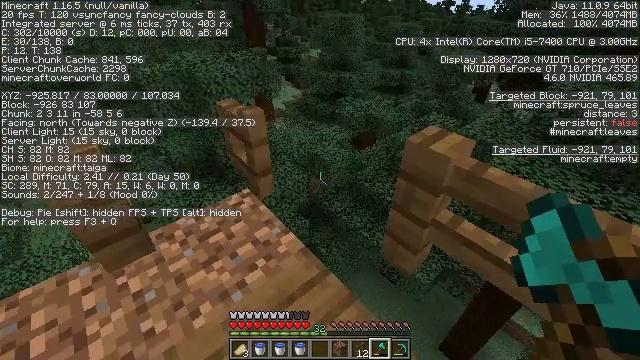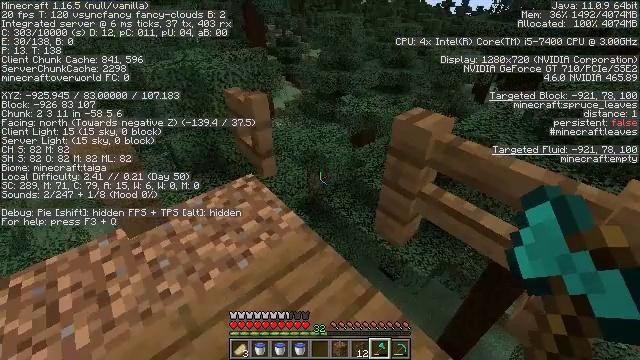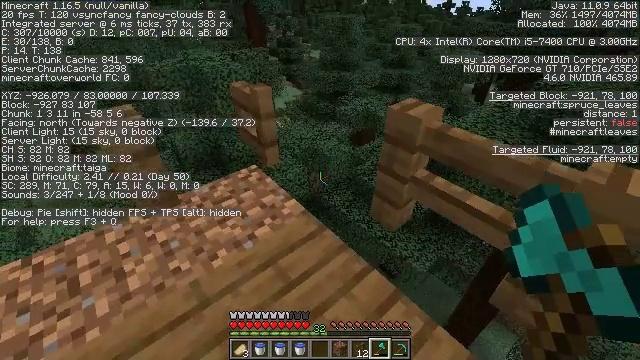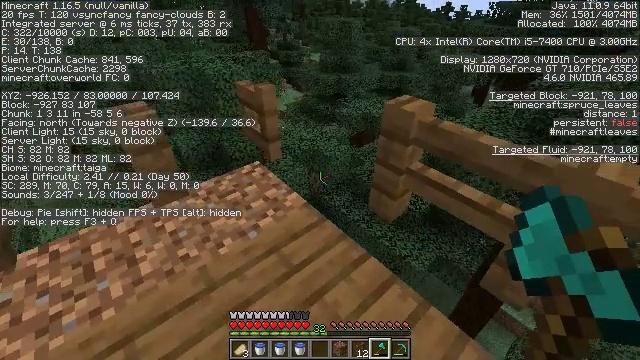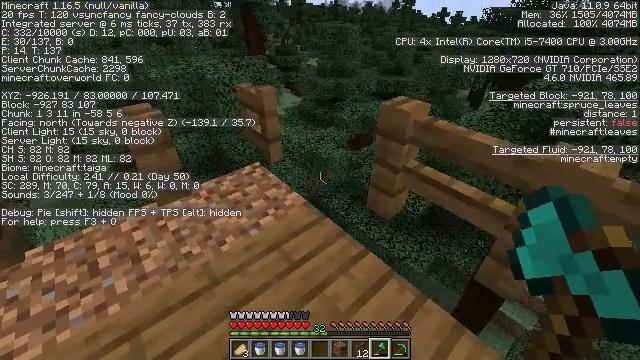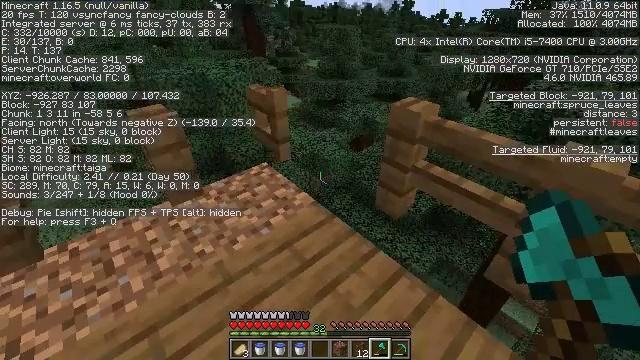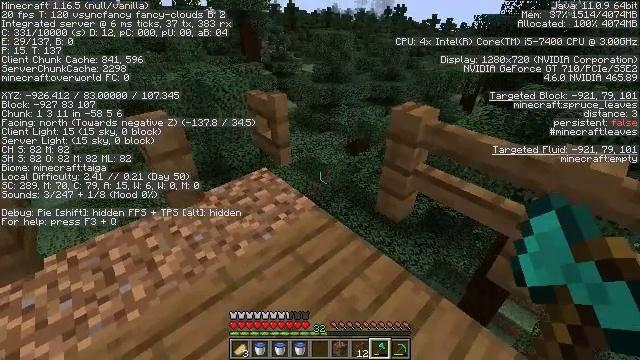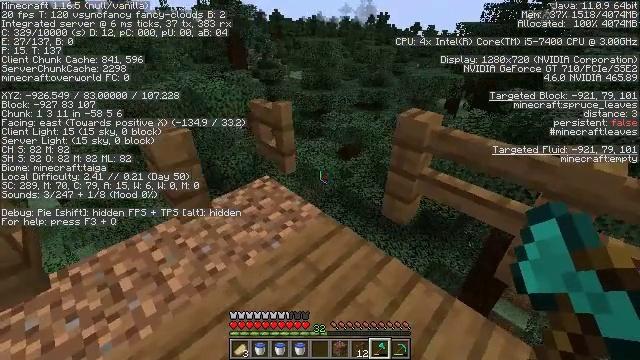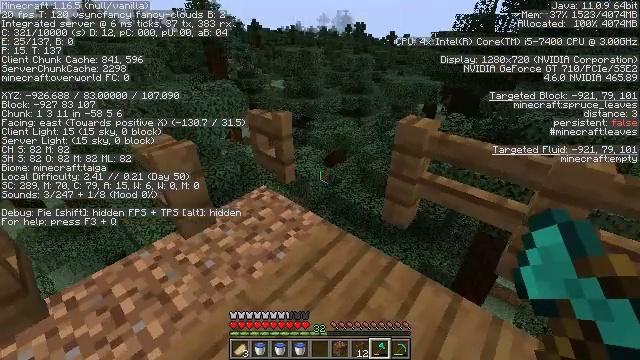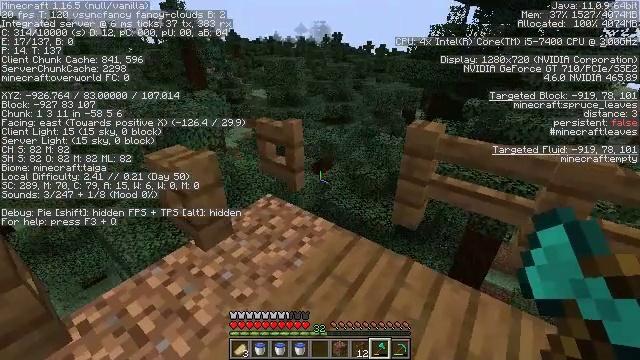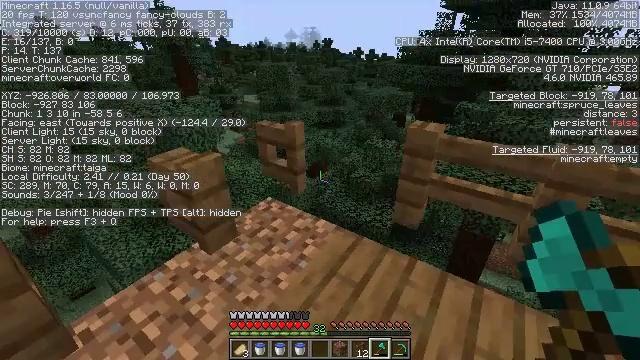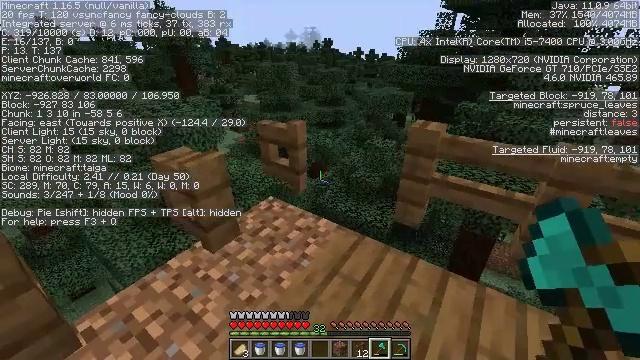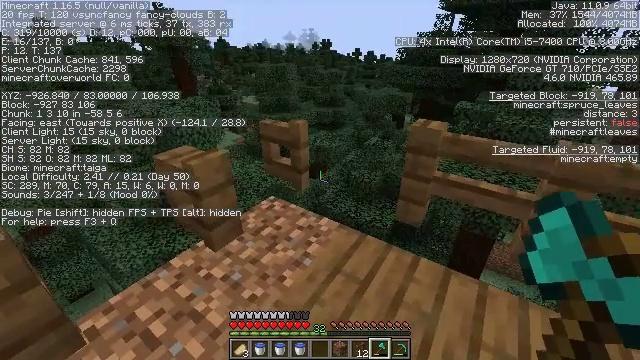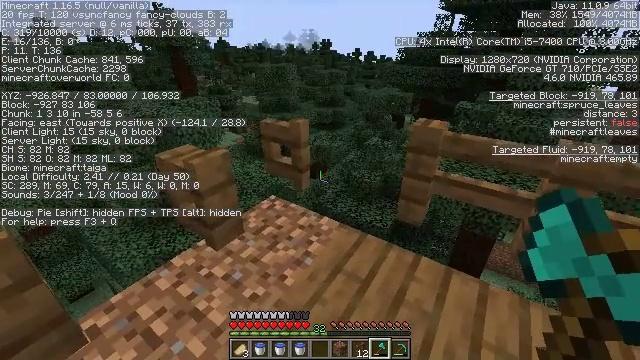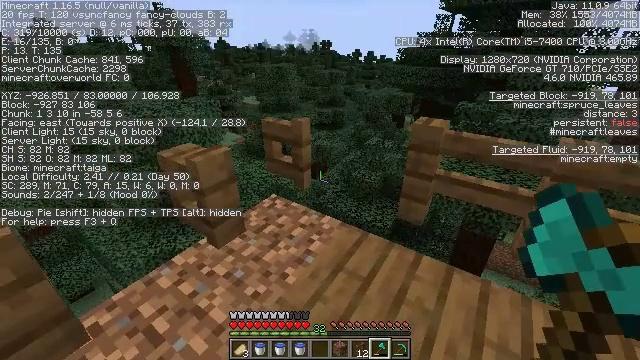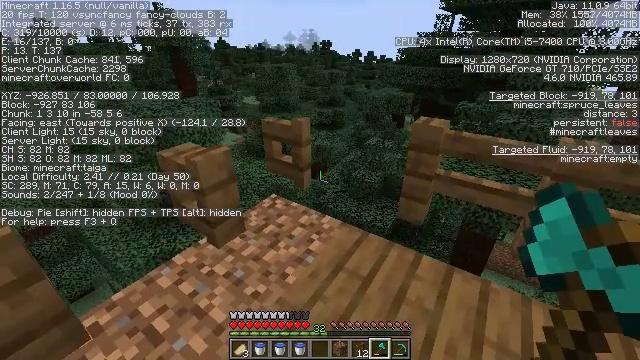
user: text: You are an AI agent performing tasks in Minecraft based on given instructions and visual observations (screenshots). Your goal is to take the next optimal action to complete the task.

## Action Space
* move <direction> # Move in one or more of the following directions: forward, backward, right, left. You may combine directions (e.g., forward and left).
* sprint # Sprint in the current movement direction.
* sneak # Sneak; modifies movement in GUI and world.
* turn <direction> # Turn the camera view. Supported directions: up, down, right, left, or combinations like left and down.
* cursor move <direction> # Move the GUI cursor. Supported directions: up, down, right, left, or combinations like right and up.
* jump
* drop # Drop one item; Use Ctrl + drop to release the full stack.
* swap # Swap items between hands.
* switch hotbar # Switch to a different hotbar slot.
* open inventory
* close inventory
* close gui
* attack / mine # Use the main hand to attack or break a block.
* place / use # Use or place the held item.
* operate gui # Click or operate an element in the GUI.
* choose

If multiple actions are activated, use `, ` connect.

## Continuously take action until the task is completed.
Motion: motion action
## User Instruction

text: Break the spruce fence to collect it.
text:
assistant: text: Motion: move back
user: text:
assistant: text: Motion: move back
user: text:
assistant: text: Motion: no_op
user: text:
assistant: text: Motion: no_op
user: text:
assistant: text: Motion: move left
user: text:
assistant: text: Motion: move left, turn right
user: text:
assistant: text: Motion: move left, turn right and up
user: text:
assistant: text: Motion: move left, turn right and up
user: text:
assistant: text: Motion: turn right and up
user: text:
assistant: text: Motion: turn right
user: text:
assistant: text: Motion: no_op
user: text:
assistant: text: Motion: no_op
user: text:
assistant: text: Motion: no_op
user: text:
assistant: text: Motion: no_op
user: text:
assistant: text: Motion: no_op
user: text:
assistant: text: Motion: no_op
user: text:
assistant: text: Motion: no_op
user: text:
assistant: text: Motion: no_op
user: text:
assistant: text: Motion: turn right
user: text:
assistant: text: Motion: turn right
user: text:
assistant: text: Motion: turn right
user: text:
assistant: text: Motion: turn right
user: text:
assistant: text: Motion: no_op
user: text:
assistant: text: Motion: no_op
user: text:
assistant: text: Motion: turn left and down
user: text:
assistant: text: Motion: turn left and down
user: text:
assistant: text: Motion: turn down
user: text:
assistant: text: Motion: no_op
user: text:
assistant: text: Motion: no_op
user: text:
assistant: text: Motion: no_op